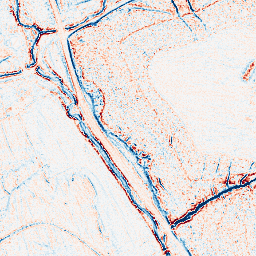
Category: edge_preserving
Decomposition family: anisotropic_diffusion
Decomposition parameters: iterations: 10
kappa: 100
gamma: 0.05
Upsampling method: linear_exact
Upsampling parameters: scale: 4
Upsampling scale: 4